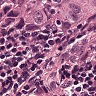
Metastatic tissue present: yes